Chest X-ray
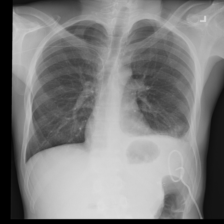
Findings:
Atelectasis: negative
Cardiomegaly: negative
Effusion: negative
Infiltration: negative
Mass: negative
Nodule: negative
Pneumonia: negative
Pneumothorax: negative
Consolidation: negative
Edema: negative
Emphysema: negative
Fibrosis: negative
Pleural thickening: negative
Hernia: negative